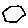
Label: hexagon